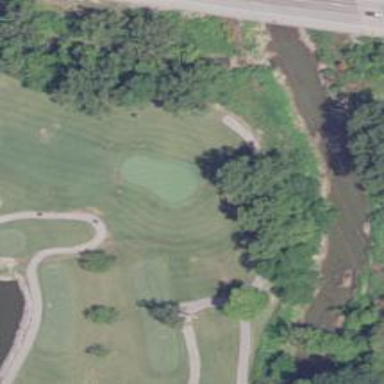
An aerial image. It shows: View of golf hole.